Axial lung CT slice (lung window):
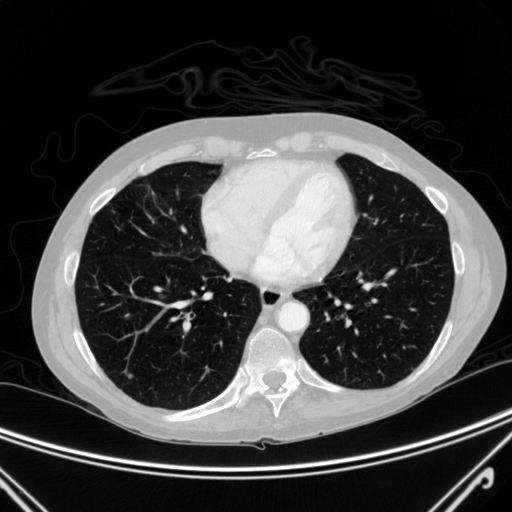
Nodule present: yes
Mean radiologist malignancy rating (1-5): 2.667